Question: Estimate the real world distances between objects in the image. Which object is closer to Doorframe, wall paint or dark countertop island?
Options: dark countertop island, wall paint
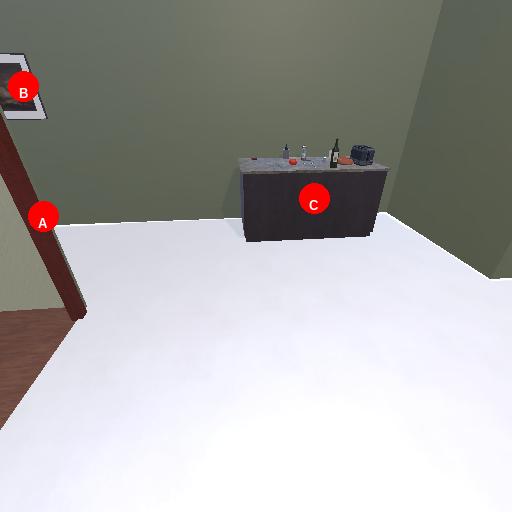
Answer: dark countertop island